Chest X-ray. View position: PA
Patient age: 9
Patient sex: M
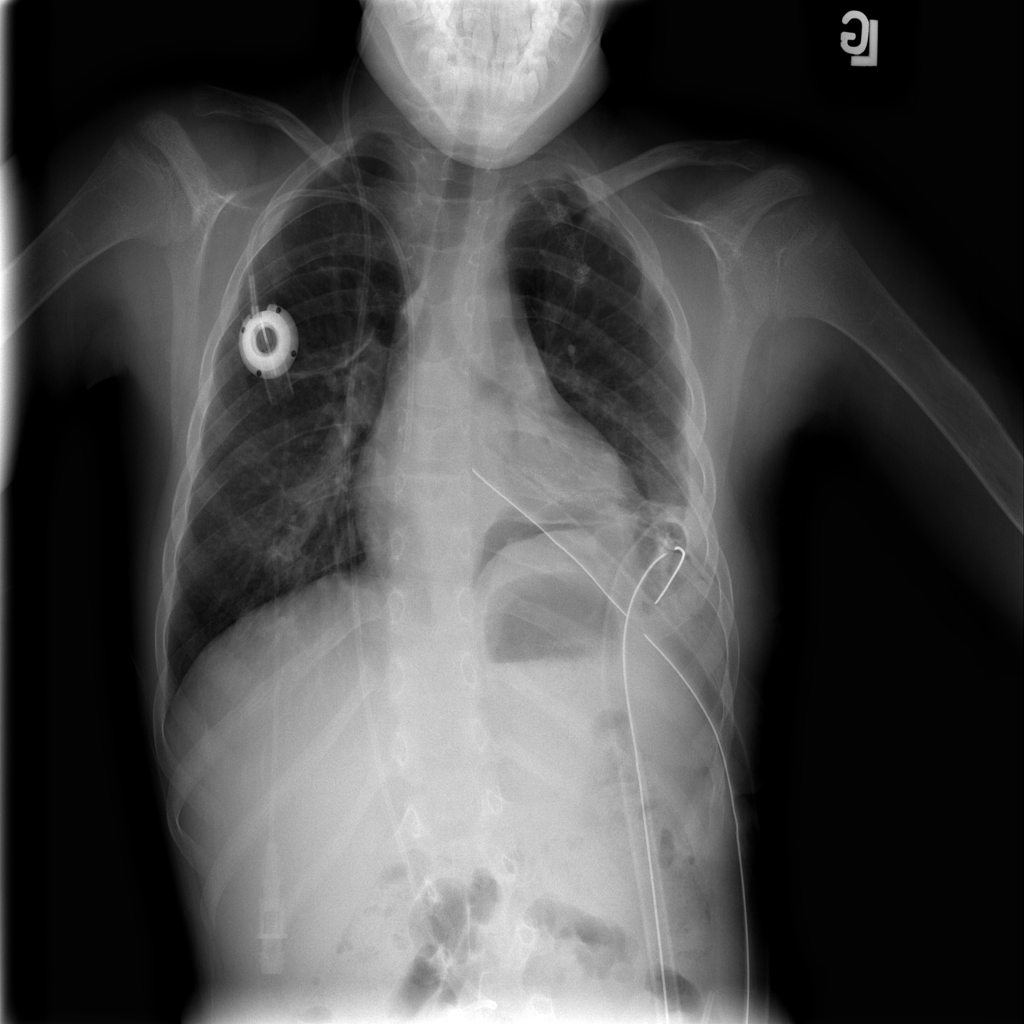
Finding: Pneumothorax